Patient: sex F, age 48
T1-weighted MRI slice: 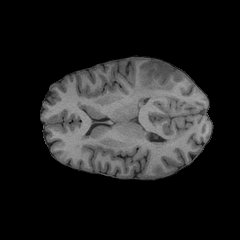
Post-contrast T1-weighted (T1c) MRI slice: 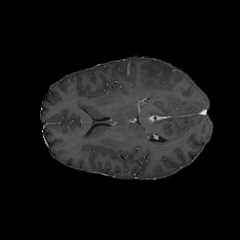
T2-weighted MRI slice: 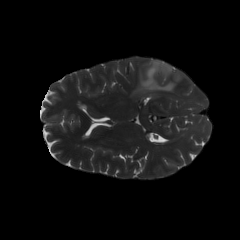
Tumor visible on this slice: yes
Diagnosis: Astrocytoma, IDH-mutant
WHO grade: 3